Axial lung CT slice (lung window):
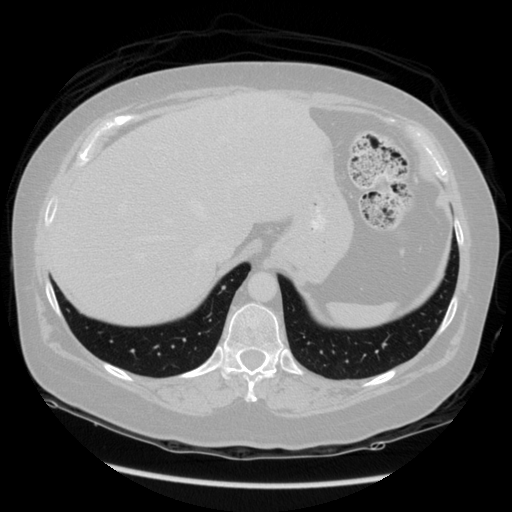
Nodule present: no